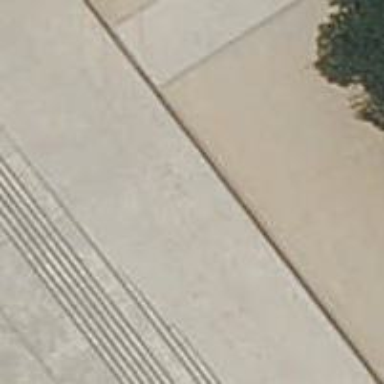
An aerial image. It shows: Steps made of paving stones.